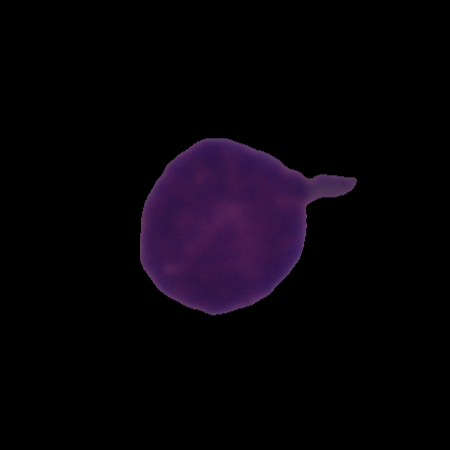
Label: cancer